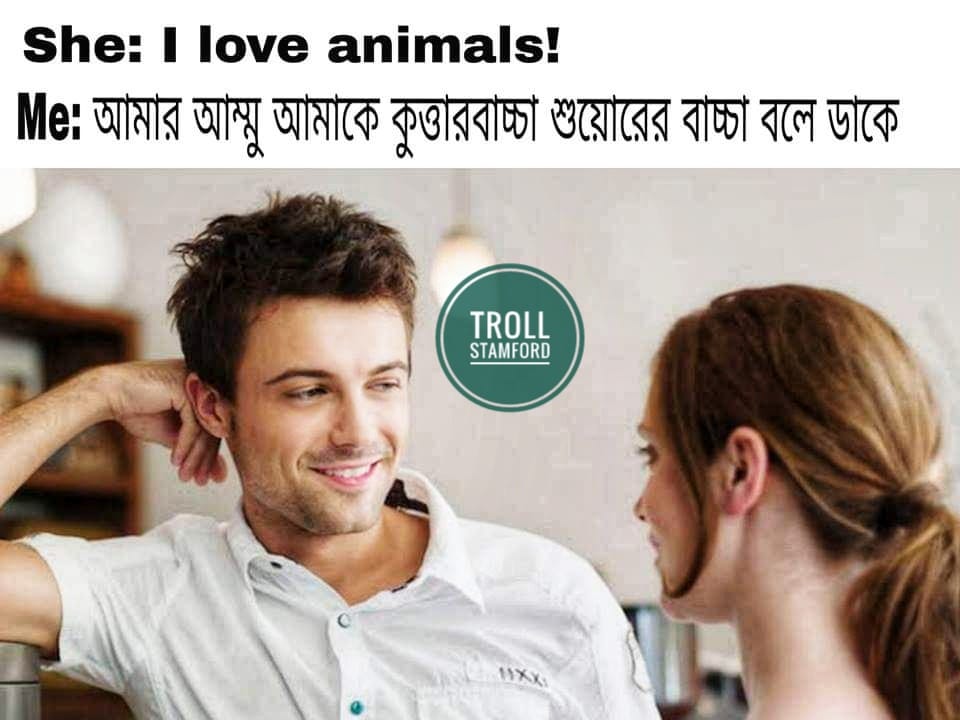
Caption: She : I love animals !    Me :  আমার আম্মু আমাকে কুত্তারবাচ্চা শুয়োরের বাচ্চা বলে ডাকে
Label: non-hate